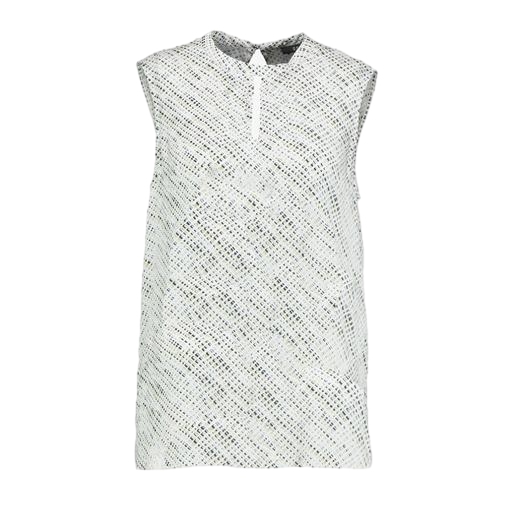
sleeveless white and gray shirt, white printed sleeveless pleat-neck top, patterned sleeveless shirt, white background